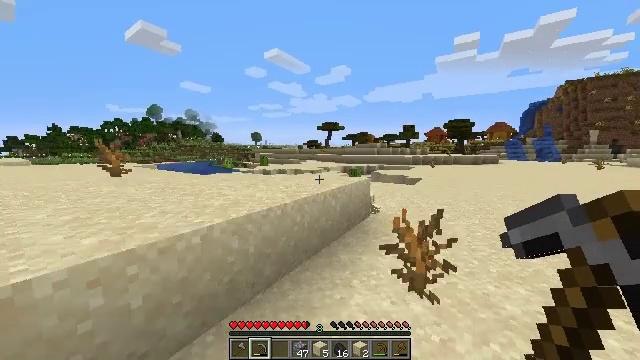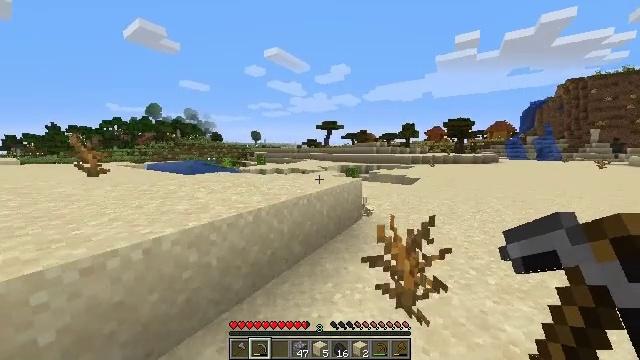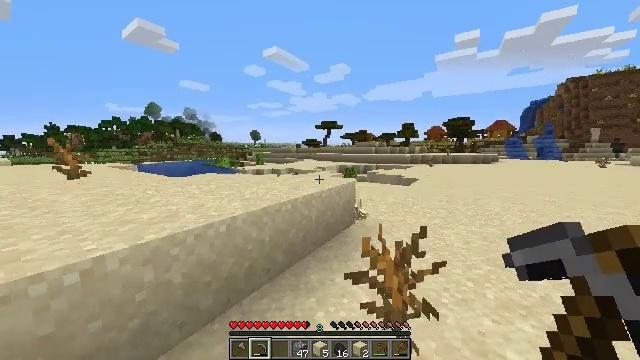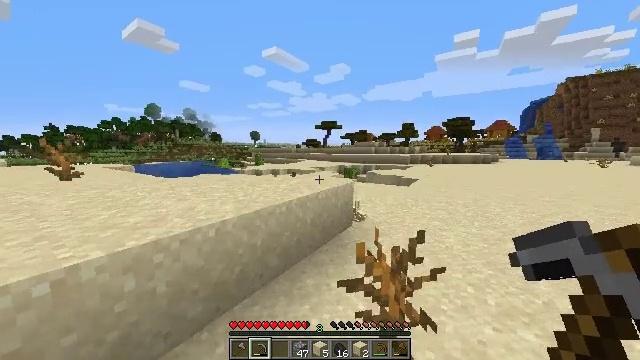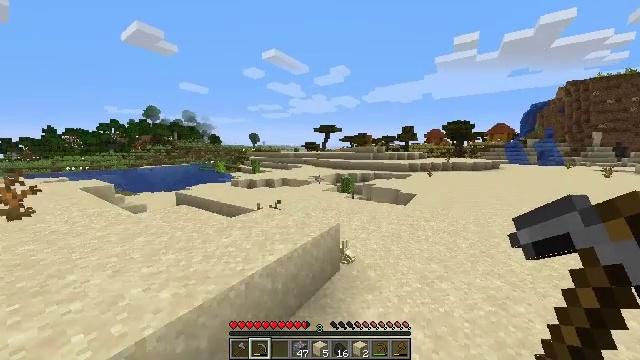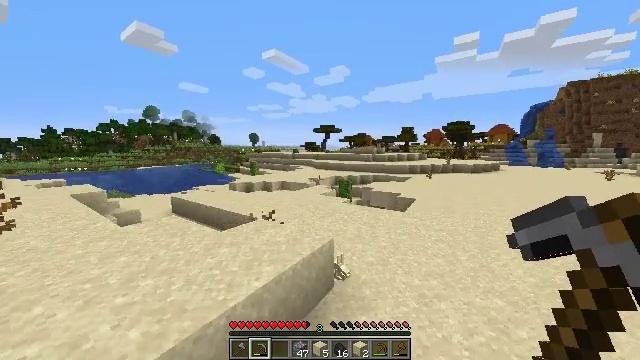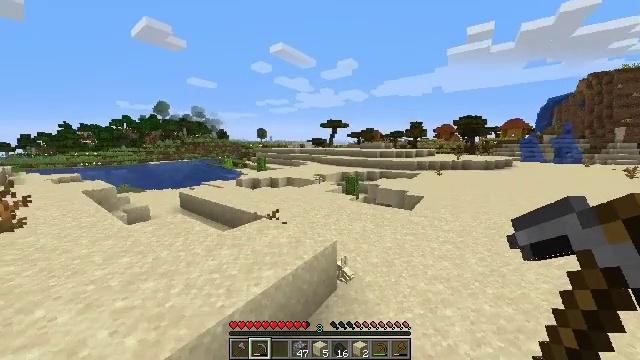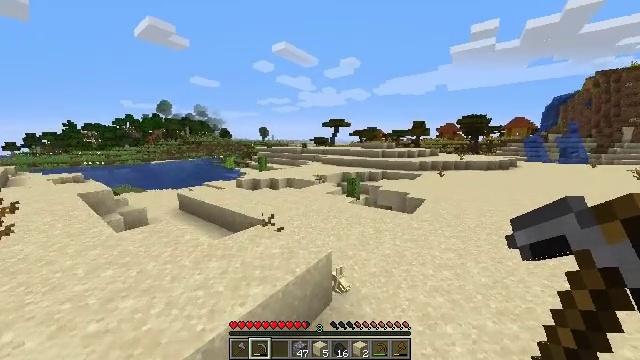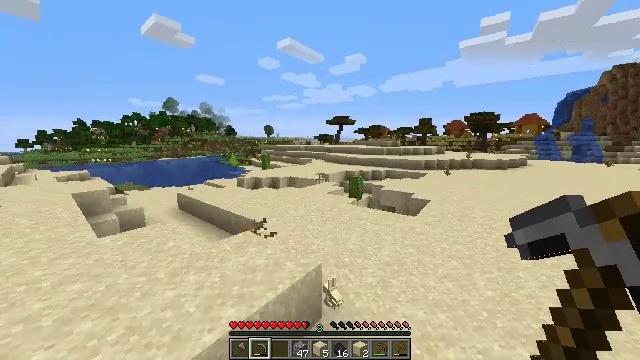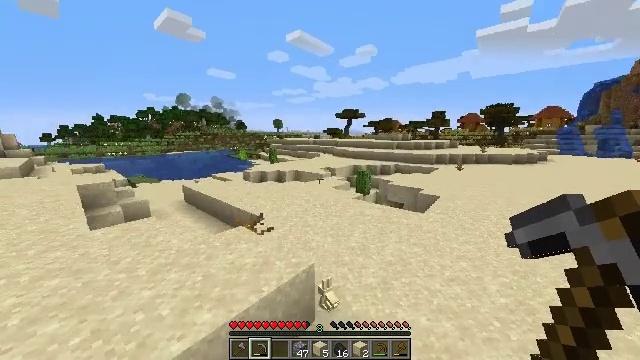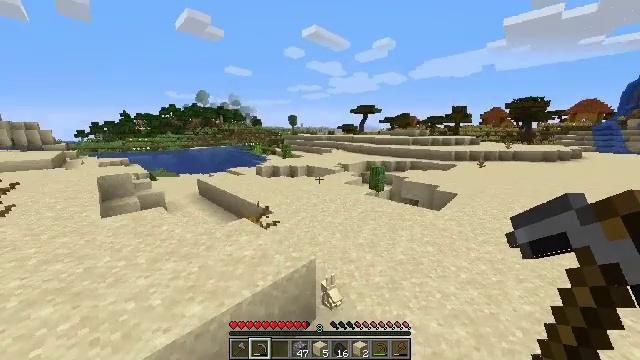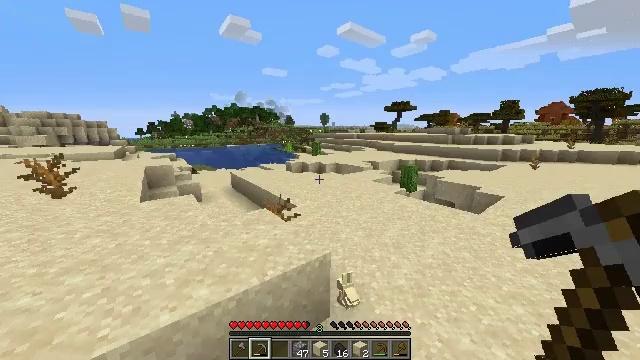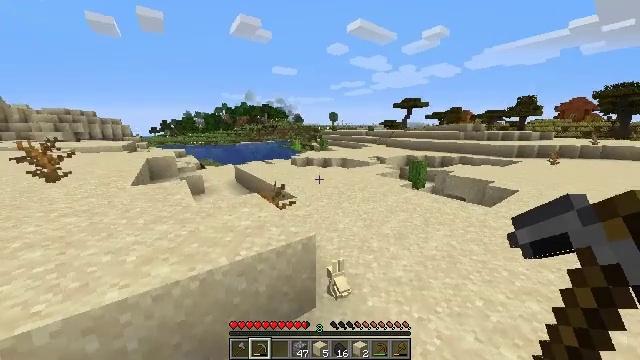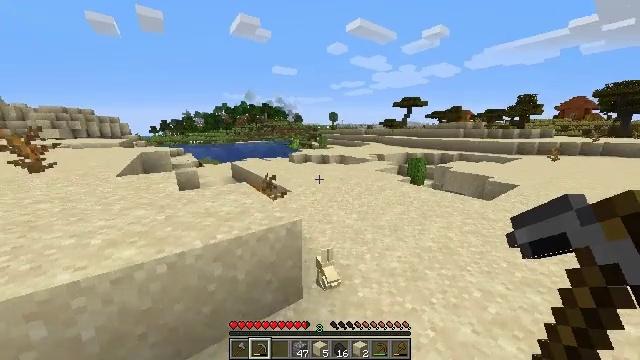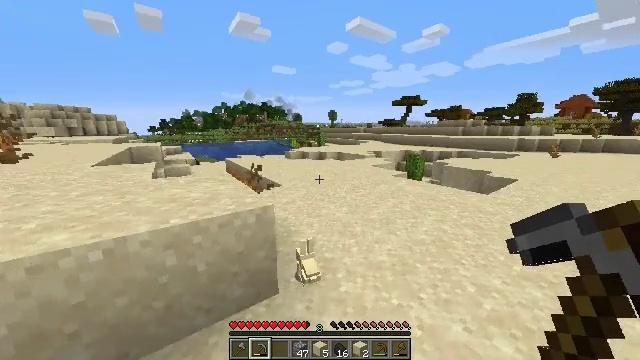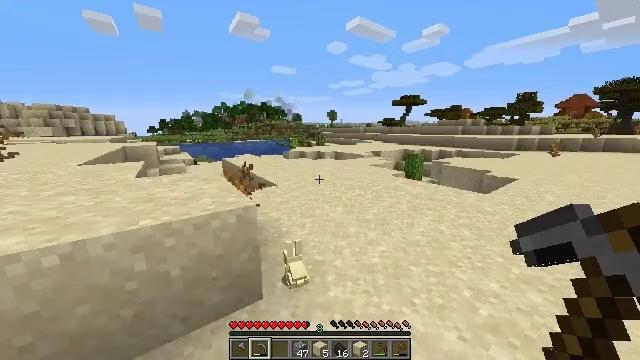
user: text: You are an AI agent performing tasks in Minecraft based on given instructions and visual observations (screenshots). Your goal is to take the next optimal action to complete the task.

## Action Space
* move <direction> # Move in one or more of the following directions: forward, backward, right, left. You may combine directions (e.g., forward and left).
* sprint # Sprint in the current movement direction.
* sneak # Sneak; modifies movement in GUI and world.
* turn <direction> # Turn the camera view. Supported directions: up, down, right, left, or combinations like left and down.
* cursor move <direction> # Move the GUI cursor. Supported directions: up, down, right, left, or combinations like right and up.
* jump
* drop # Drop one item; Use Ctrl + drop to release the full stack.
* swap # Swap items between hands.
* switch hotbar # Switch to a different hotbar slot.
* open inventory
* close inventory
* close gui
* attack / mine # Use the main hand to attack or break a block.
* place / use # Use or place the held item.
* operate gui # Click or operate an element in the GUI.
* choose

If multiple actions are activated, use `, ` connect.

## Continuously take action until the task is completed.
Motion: motion action
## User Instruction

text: Break the hay block to collect it.
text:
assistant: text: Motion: move forward and move right
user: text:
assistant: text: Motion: move forward and move right
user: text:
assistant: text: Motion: move forward and move right, jump
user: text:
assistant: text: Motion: move forward and move right, jump
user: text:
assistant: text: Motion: move forward and move right, jump
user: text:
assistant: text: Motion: move forward and move right, turn left and down, jump
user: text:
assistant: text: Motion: move forward and move right, jump
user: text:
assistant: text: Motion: move forward and move right, turn left
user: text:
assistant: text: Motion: move forward and move right, turn left and down
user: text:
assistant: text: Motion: move forward and move right, turn left
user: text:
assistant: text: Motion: move forward and move right, turn left
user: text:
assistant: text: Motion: move forward and move right, turn left
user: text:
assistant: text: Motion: move forward and move right
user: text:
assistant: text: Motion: move forward and move right
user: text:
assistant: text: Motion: move forward and move right
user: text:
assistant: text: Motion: move forward and move right, jump
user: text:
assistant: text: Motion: move forward and move right, jump
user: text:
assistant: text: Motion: move forward and move right, jump
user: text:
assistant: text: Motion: move forward and move right, jump
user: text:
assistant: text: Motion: move forward and move right
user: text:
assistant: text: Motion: move forward and move right
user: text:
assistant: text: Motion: move forward and move right
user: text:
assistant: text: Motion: move forward and move right
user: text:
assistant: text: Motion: move forward and move right
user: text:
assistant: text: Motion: move forward and move right
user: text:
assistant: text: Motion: move forward and move right
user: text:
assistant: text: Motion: move forward and move right, turn right and down
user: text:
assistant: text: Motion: move forward and move right, turn right and down
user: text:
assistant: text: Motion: move forward and move right, turn right
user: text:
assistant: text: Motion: move forward and move right